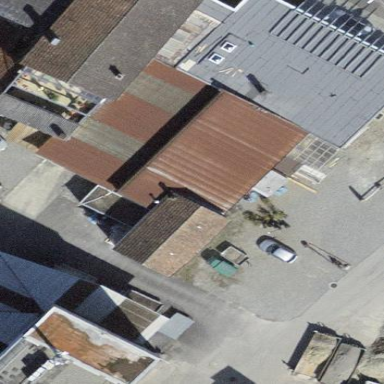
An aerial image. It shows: Building with flat roof.